Field crop: tomato
Growth stage: 1
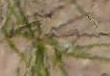
Species: cyperus